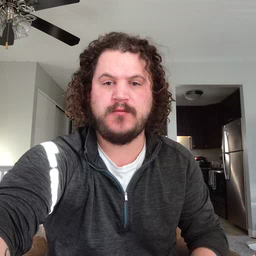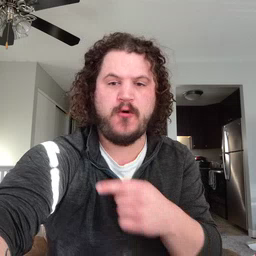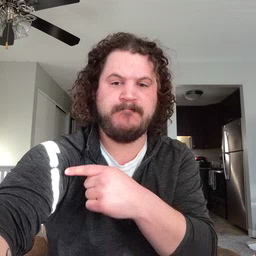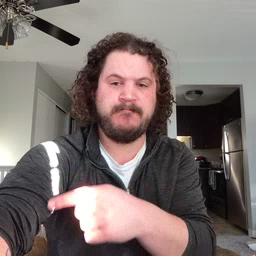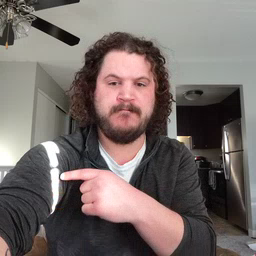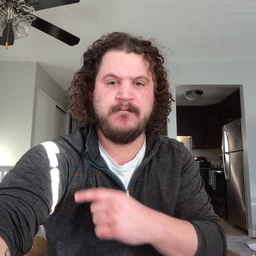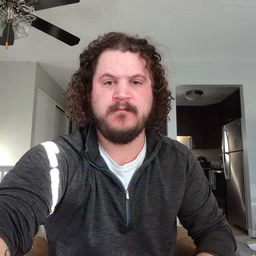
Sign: arm